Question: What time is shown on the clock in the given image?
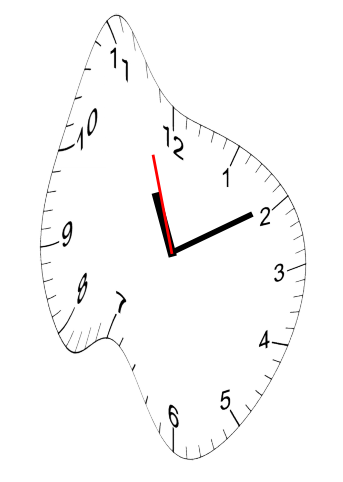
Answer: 11:09:57